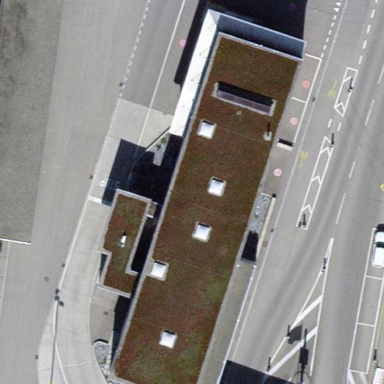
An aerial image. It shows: Guardhouse building.